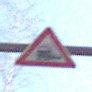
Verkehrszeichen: Bahnuebergang
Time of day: MorningAfternoon
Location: Outdoor (Nature)
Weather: Clear
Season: Winter
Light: Natural